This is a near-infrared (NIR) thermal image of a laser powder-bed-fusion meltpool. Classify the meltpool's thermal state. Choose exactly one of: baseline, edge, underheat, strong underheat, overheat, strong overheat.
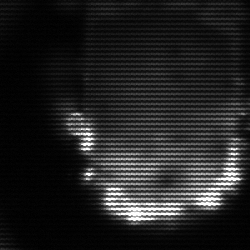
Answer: baseline